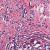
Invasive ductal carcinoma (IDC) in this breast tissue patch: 0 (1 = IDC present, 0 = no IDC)